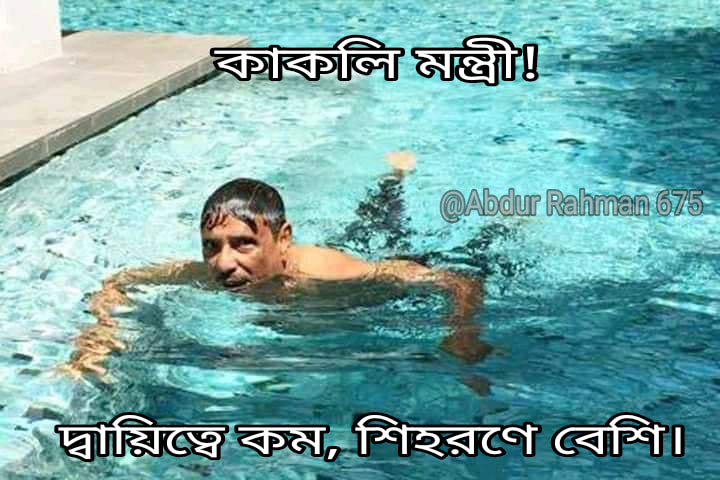
Text: কাকলি মন্ত্রী দ্বায়িত্বে কম; শিহরণে বেশি
Label: Hate
Hate category: Political
Targeted group: Organization